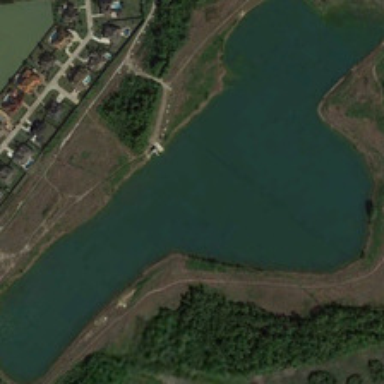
One pond is surrounded by houses with lawns while the other is enclosed by bare ground and woods .